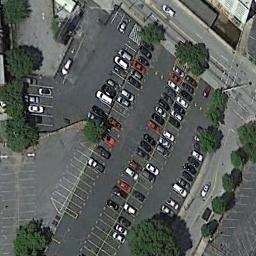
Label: parking_lot